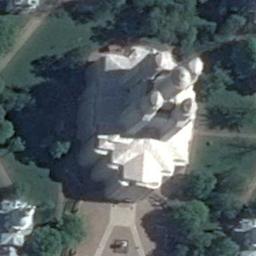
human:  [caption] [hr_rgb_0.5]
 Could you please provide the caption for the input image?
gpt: The palace is on the grass next to some trees .

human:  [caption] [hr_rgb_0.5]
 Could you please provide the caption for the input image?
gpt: The palace is surrounded by lush forests .

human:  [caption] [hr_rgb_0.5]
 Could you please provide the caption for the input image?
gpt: There are some trees near the palace .

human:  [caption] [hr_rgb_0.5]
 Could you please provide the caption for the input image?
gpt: The white palace with some towers is surrounded by a green area .

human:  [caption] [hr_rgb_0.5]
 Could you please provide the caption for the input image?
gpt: There are some green trees around the white palace .